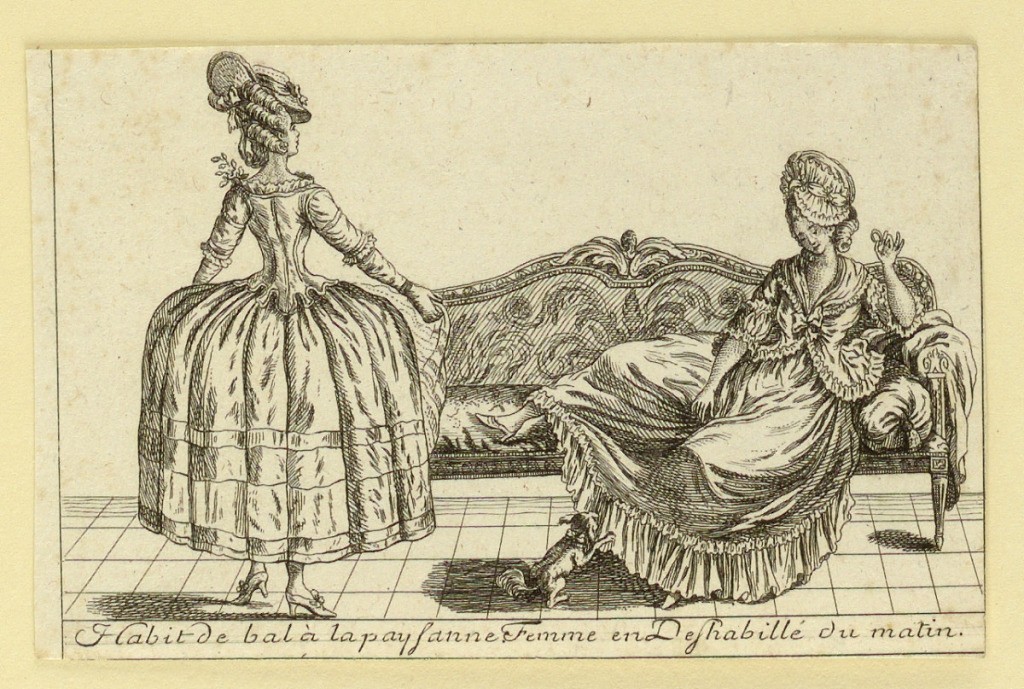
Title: Vignette of Ladies' Fashions
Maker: Esnauts et Rapilly, French, active 1766 – 1804
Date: ca. 1770–1780
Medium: Engraving on paper
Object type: Print
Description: One of five vignettes from a sheet entitled "Collection de Costumes…" after designs of LeClerc, Desrais, and others, of ladies' dress for various occasions, with inscription.